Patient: sex F, age 46
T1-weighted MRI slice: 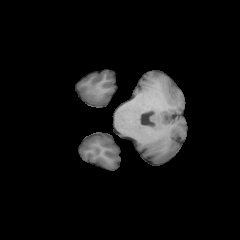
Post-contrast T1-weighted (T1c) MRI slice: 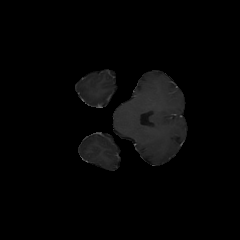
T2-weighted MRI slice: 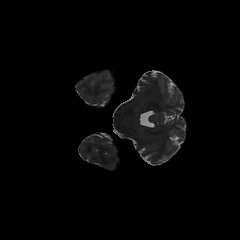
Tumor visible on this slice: no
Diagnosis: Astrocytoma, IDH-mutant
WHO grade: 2